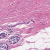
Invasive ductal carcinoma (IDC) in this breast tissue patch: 0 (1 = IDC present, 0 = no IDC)